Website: apple
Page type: receipt
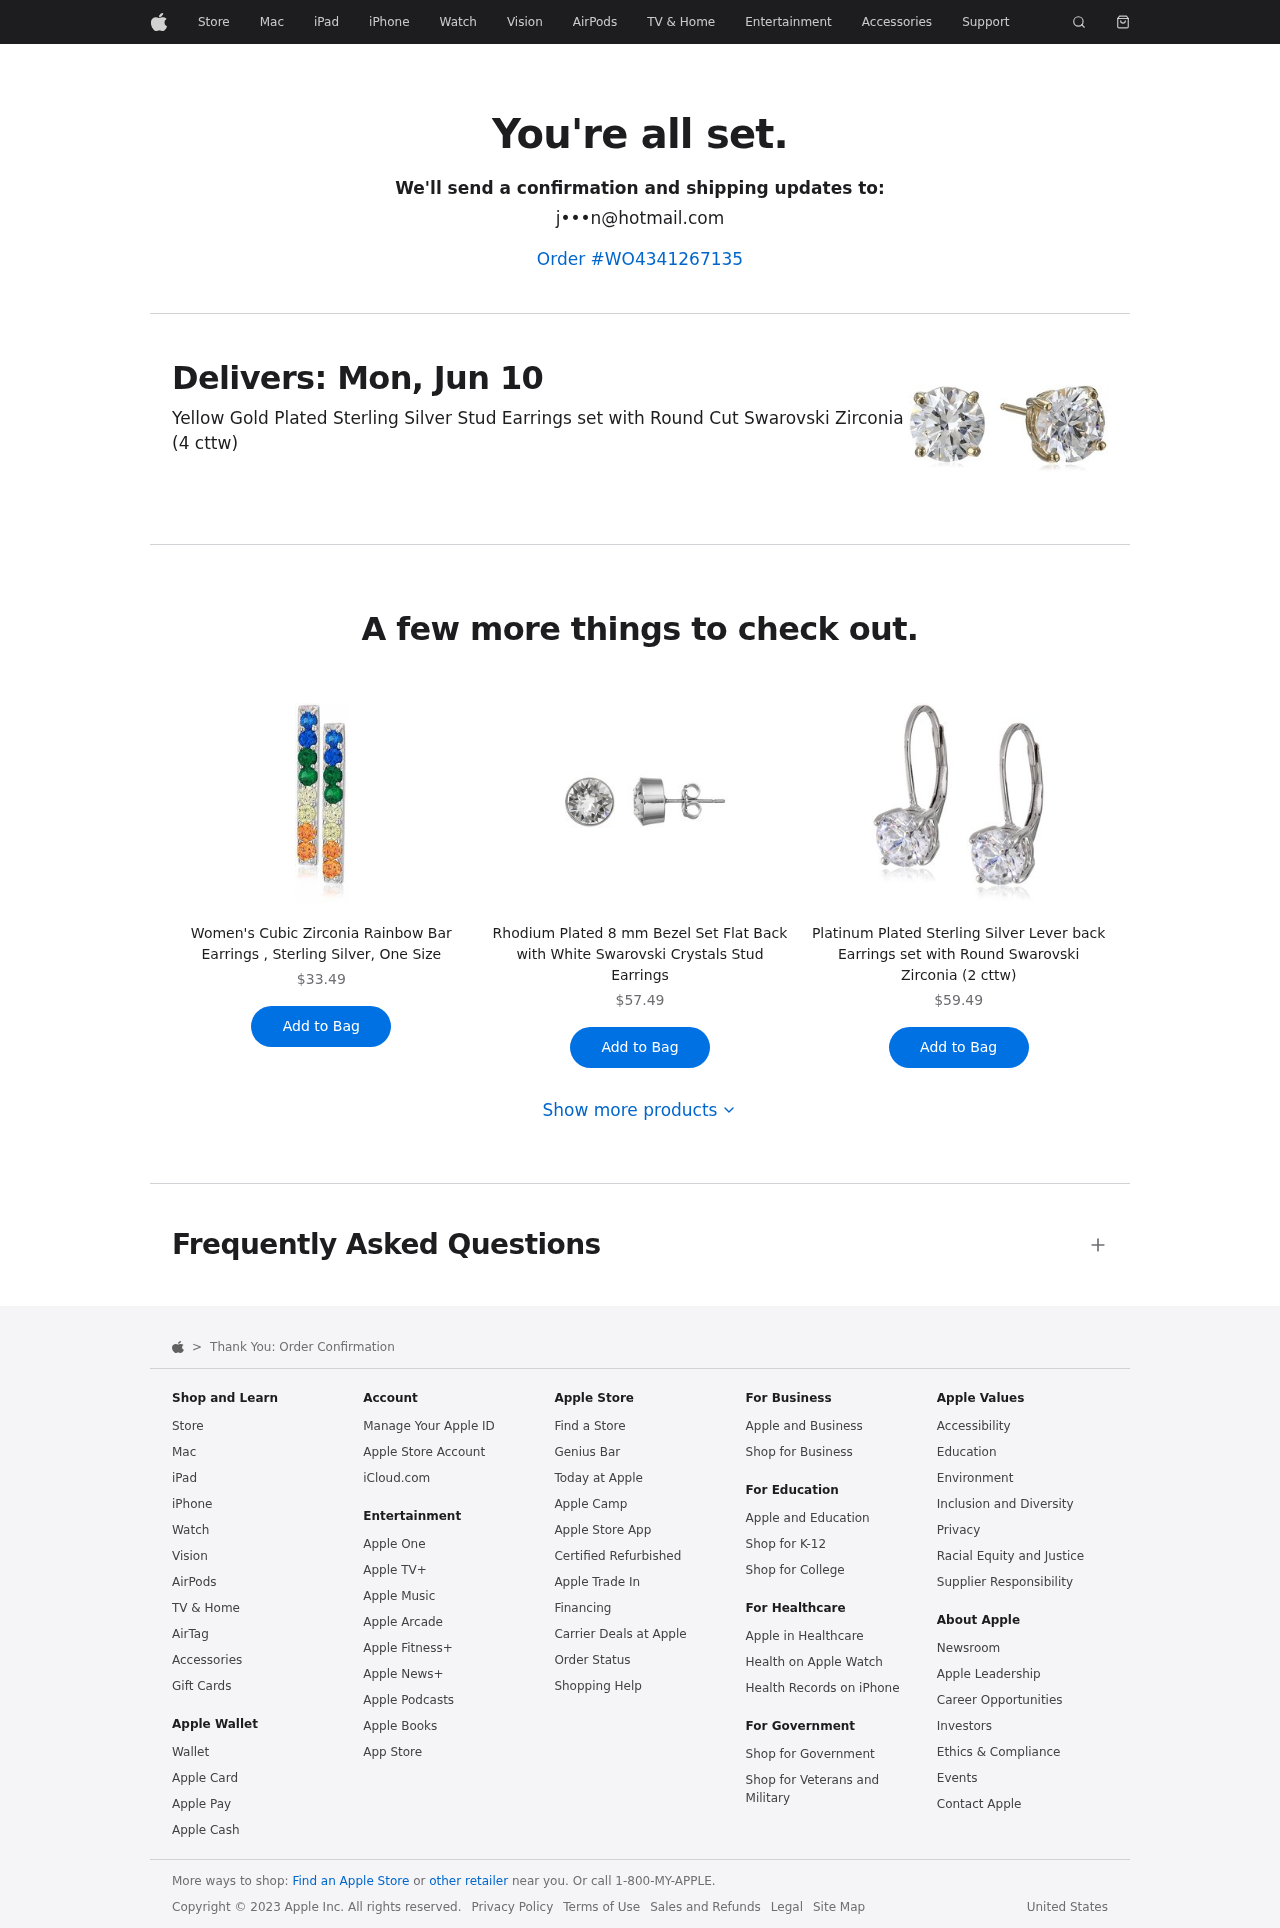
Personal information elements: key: PII_EMAIL
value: j•••n@hotmail.com
Product elements: key: PRODUCT1_NAME
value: Yellow Gold Plated Sterling Silver Stud Earrings set with Round Cut Swarovski Zirconia (4 cttw)
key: PRODUCT2_NAME
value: Women's Cubic Zirconia Rainbow Bar Earrings , Sterling Silver, One Size
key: PRODUCT2_PRICE
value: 33.49
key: PRODUCT3_NAME
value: Rhodium Plated 8 mm Bezel Set Flat Back with White Swarovski Crystals Stud Earrings
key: PRODUCT3_PRICE
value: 57.49
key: PRODUCT4_NAME
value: Platinum Plated Sterling Silver Lever back Earrings set with Round Swarovski Zirconia (2 cttw)
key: PRODUCT4_PRICE
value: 59.49
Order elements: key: ORDER_ID
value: Order #WO4341267135
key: ORDER_DELIVERY_DATE
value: Delivers: Mon, Jun 10